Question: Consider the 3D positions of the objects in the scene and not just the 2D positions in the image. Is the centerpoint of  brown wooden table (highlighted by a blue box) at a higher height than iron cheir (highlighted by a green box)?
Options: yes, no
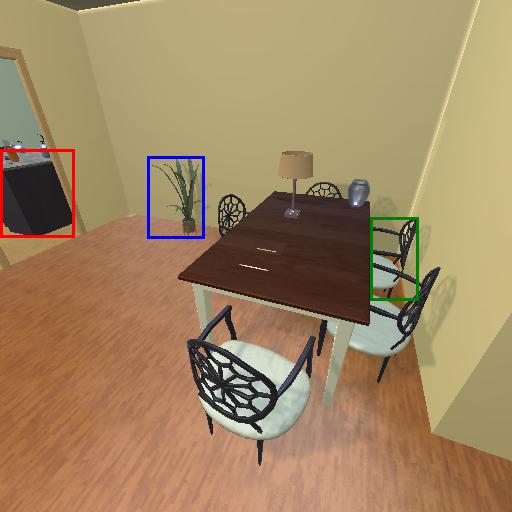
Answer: yes